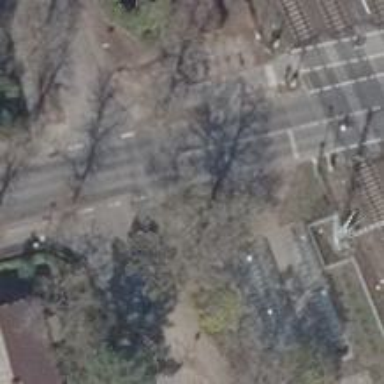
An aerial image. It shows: Asphalt footway.